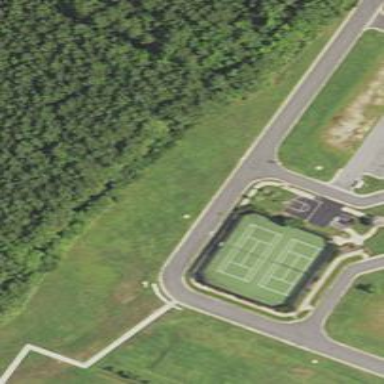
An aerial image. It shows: Tennis court in leisure pitch.